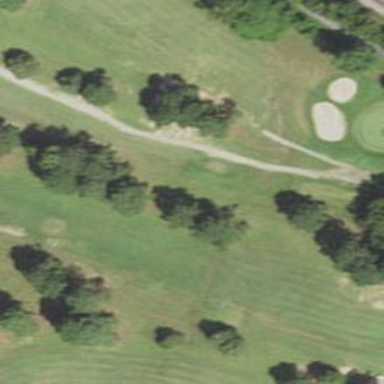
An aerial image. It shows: Golf tee.